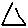
Label: triangle